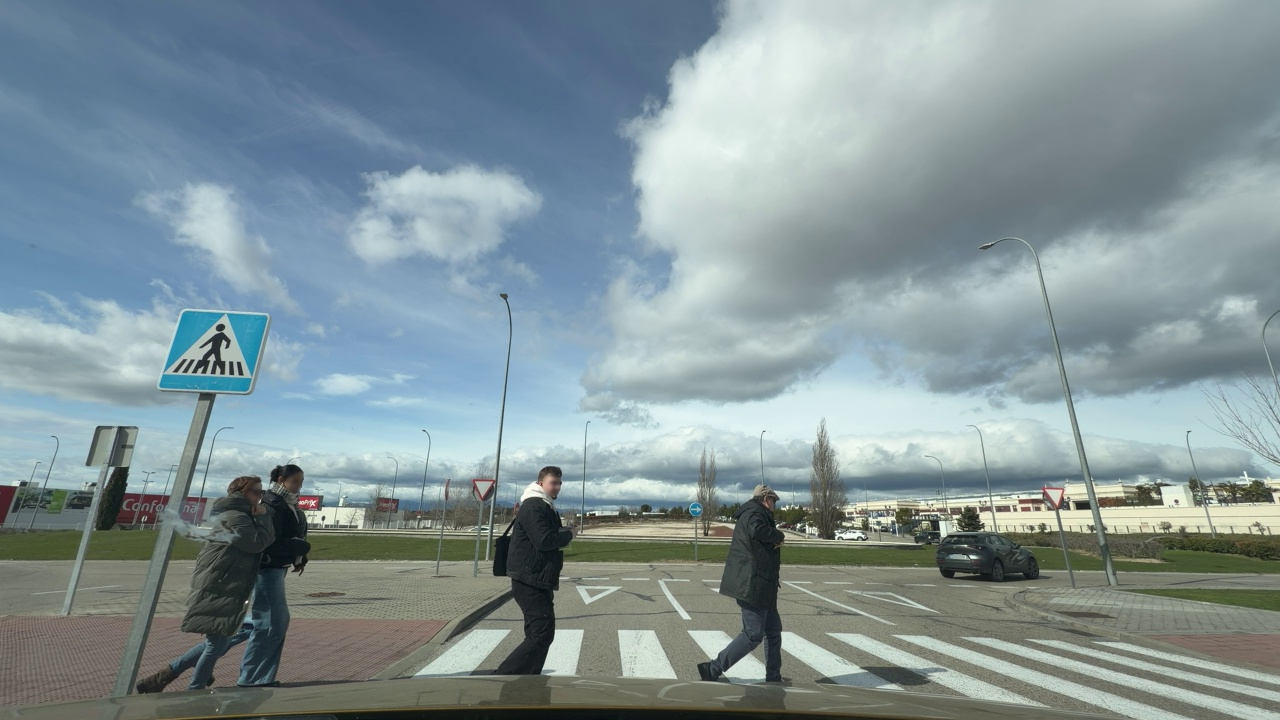
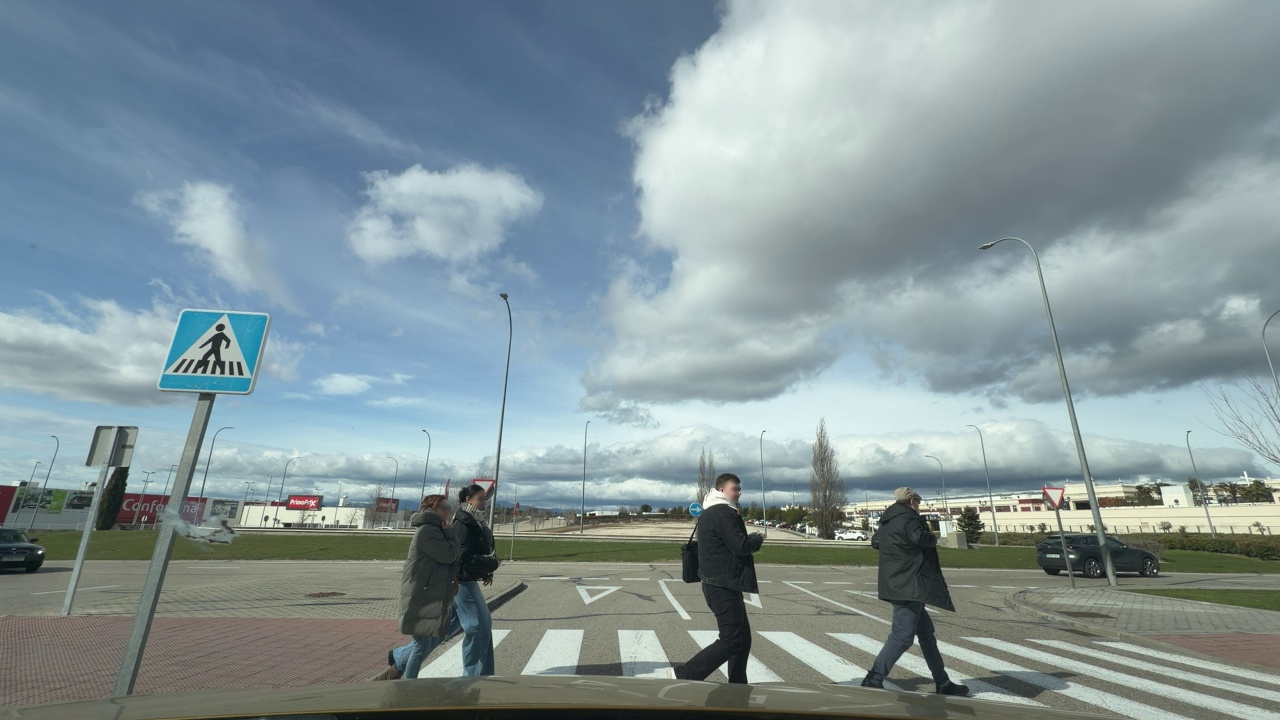
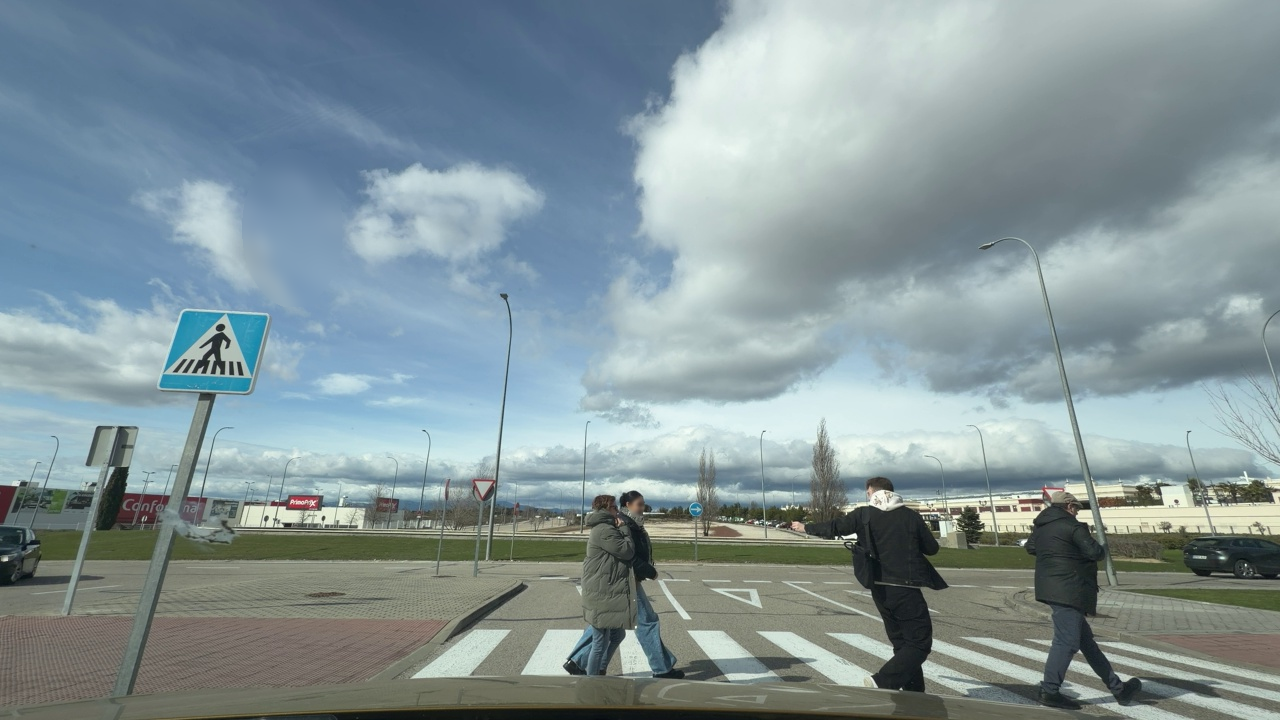
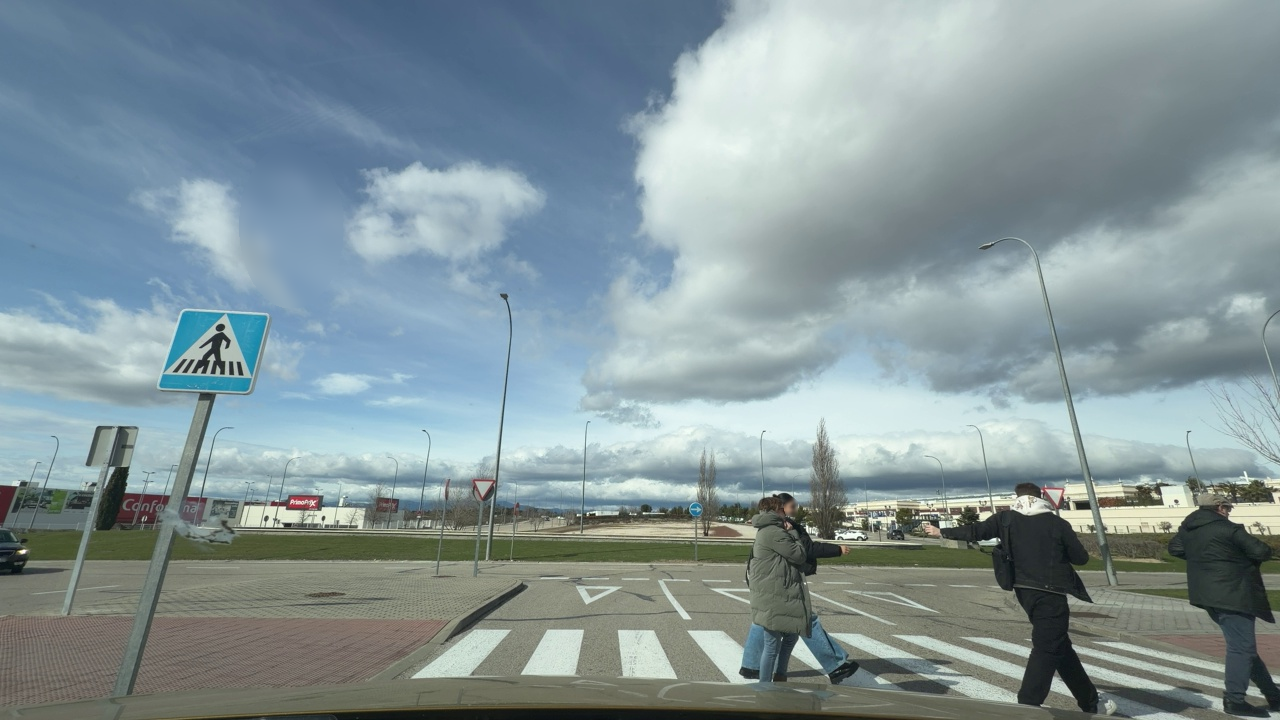
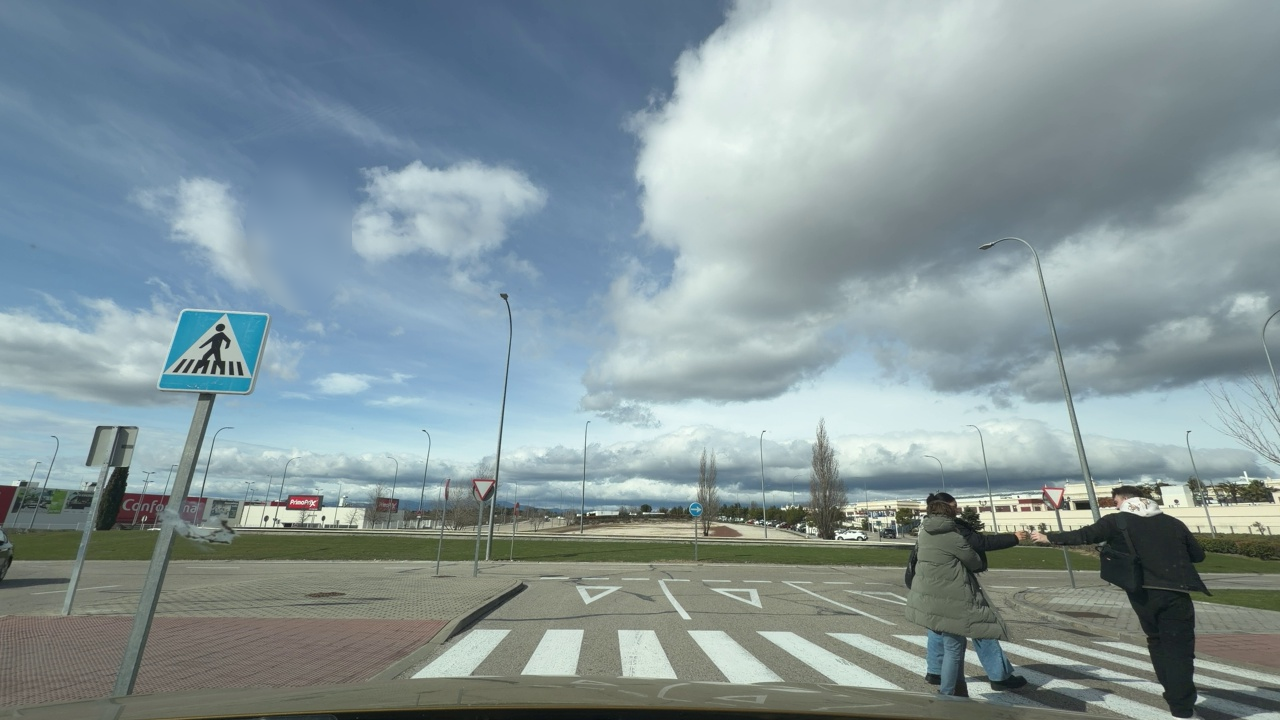
Situation: Crossing object
Question: Is there any discontinuity in the ego lane ahead?
Answer: Yes
Reasoning: There is a crosswalk, with pedestrians crossing it, thus interrupting the ego lane.

Situation: Crossing object
Question: Is any vehicle or pedestrian crossing the path of the ego vehicle from a different direction?
Answer: Yes
Reasoning: Several pedestrians are crossing from left to right.

Situation: Crossing object
Question: Is there a vehicle ahead in the ego lane traveling in the same direction as the ego vehicle?
Answer: No
Reasoning: The are no visible vehicles ahead.

Situation: Crossing object
Question: Is there any crossing object in the ego lane ahead?
Answer: Yes
Reasoning: There are pedestrians in the3 perpendicular direction of the ego lane.